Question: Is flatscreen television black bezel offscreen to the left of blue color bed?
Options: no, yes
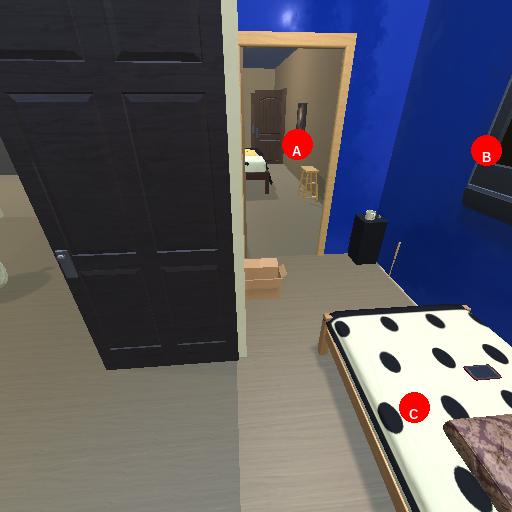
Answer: no